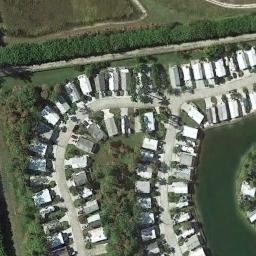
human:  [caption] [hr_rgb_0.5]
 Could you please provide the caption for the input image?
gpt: Many buildings of different shapes and sizes are in mobile home parks .

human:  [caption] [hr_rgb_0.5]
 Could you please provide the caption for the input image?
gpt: The mobile home park is on the grass next to some trees .

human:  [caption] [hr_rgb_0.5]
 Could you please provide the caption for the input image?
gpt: The mobile home park has lots of neatly arranged mobile homes, Trees and a lake .

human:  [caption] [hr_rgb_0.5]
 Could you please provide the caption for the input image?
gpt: There are four rows of white mobile homes and a U-shaped path .

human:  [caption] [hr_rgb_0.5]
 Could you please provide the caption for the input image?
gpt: There are some buildings and green trees beside a lake in the mobile home park .